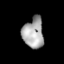
Tissue: lung
Cell type: Epithelial cells
Senescence score: 0.2422
Nuclear area (px): 622
Mean DAPI intensity: 168.415